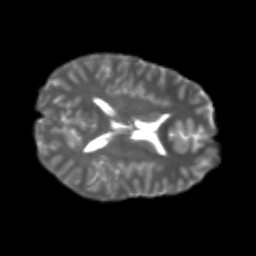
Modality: T2w
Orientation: axial
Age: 21
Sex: male
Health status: healthy
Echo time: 0.074 s